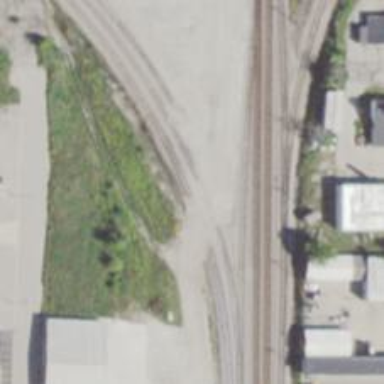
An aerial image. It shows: Rail spur service.